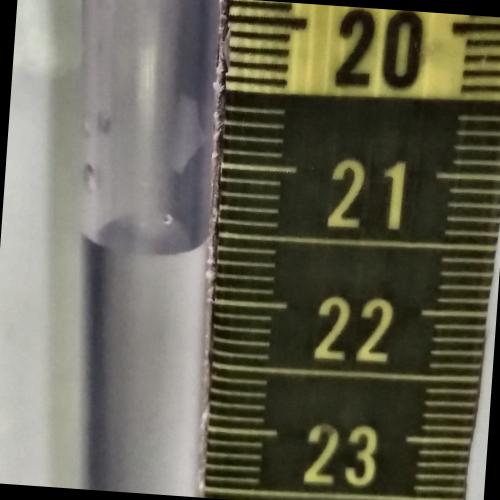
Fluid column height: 21.6 cm